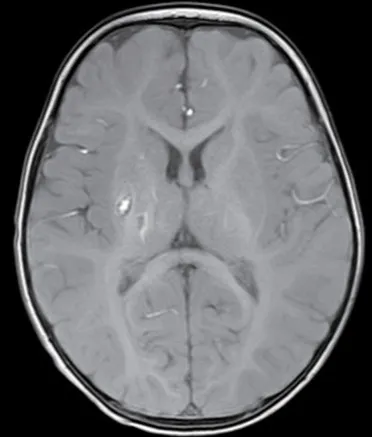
MRI Depiction of Cerebral Infarction in a 7-Month-Old Infant Post COVID-19. (C, D) Follow-up MRI one month post-stroke. Patchy areas exhibiting long T1 and T2 signal intensities are present in the right basal ganglia and right thalamus, characterized by short T1 signals and comparatively shorter T2 signals within the lesions. No other significant abnormal MR signal anomalies are detected. Notably, regions of encephalomalacia are evident in the right basal ganglia and right thalamus, with a discernible reduction in lesion size relative to earlier assessments.
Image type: radiology (mri)